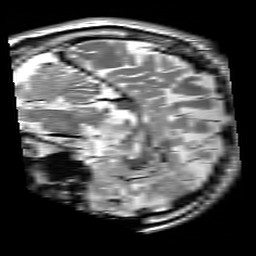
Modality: T2w
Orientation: sagittal
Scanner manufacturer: siemens
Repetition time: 3.9 s
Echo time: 0.076 s